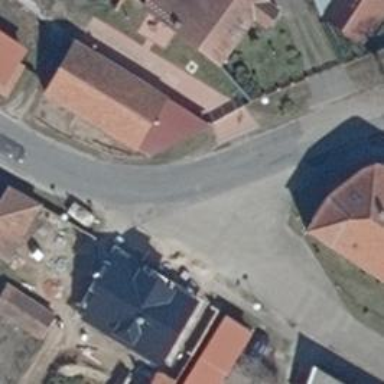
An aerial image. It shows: Secondary road with asphalt surface.